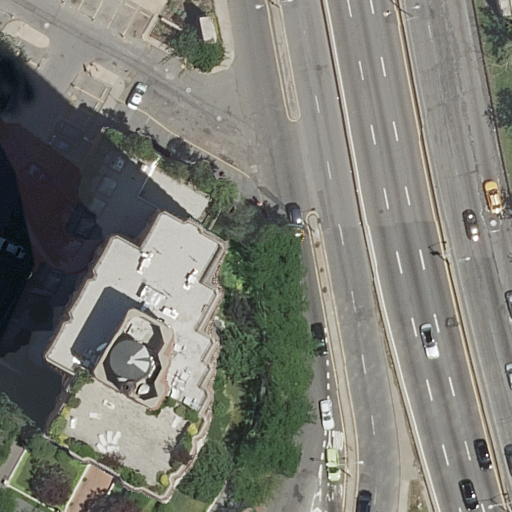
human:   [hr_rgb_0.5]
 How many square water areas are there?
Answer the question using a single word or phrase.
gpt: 0

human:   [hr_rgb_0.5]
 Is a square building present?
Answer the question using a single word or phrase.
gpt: no

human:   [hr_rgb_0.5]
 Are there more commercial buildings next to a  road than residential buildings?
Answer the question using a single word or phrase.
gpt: no

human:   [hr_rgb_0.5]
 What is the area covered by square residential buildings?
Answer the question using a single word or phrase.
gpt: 0m2

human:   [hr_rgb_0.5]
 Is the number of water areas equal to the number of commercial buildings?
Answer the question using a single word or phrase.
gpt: yes

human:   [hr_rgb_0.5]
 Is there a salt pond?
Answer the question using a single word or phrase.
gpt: no

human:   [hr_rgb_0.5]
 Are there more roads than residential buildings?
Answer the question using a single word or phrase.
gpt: yes

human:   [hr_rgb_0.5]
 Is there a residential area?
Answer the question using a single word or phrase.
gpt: no

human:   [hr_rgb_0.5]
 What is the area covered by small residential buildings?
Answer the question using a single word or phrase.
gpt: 9m2

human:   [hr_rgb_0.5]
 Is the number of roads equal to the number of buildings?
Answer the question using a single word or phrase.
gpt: no

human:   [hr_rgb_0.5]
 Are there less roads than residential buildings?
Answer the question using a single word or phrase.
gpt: no

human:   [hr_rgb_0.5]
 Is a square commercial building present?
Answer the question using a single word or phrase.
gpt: no

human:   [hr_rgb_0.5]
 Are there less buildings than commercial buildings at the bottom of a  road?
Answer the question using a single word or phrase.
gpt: no

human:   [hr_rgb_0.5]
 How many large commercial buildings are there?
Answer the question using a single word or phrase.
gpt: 0

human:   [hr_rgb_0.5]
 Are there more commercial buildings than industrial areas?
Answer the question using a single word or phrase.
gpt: no

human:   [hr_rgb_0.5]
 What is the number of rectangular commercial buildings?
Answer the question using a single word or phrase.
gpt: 0

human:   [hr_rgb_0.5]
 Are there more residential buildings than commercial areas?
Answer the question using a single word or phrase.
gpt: yes

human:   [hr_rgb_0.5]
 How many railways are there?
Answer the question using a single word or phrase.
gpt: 0

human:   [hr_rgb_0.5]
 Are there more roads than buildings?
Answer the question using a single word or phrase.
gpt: yes

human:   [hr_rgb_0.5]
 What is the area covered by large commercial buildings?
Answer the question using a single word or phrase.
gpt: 0m2

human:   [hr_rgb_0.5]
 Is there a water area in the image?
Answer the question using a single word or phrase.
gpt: no

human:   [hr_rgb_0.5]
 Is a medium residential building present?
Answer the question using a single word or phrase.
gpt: no

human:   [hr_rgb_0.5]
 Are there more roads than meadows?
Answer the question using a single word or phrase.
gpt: yes

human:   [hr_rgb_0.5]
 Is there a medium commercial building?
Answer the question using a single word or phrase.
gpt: no

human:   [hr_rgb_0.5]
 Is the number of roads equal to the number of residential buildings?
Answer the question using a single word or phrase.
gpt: no

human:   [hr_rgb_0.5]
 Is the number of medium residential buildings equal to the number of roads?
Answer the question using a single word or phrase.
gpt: no

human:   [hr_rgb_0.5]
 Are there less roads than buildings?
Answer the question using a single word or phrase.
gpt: no

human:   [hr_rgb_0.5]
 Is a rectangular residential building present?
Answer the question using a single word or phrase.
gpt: yes

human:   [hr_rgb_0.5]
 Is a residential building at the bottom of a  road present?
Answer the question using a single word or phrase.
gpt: yes

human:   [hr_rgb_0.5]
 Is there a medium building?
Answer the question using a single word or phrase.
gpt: no

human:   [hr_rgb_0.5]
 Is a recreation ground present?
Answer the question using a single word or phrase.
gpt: no

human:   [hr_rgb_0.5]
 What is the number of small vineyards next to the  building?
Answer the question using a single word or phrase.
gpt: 0

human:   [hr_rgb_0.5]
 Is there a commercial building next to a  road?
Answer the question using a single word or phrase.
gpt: no

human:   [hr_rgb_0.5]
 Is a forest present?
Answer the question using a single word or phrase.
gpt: no

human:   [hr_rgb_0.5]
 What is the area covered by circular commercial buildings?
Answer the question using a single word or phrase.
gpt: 0m2

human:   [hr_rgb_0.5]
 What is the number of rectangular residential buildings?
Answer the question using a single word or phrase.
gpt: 1